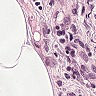
Metastatic tissue present: no